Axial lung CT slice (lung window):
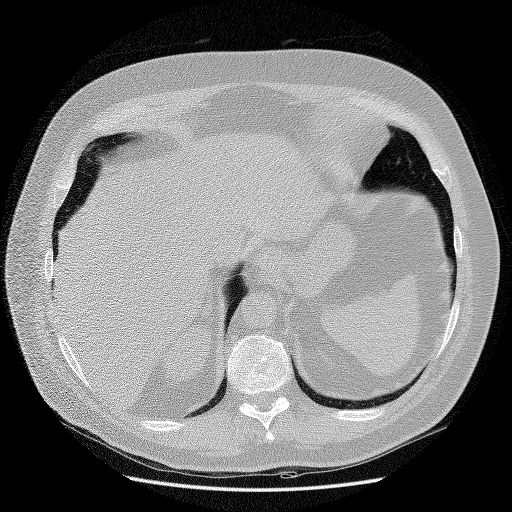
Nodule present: no